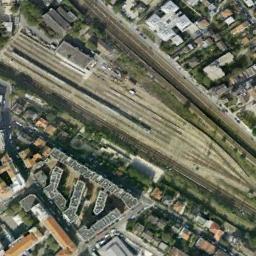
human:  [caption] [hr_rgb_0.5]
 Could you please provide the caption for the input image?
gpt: There are many buildings of different shapes beside the railway station .

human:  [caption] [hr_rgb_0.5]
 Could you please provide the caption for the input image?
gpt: The railway station is next to some buildings and trees .

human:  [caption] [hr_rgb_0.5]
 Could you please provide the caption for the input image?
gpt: There is a fully equipped railway station in the city .

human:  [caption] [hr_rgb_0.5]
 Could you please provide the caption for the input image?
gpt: The railway station with lots of railways is surrounded by a residential area .

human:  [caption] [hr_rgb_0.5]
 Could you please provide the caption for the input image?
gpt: There are many buildings and some green trees around the railway station .